Question: I am running docker on a WAGO-PFC 8204 device and successfully able to install an image for node-red flow based editor. However, when i am trying to run the image, it creates a container but automatically exits. I am not running this image on a linux machine itself but instead of other device. I ran docker logs [container name] but output was 'Error: fatal error, line 0.' Please see the image attached.
Please help anyone if you can. Thanks

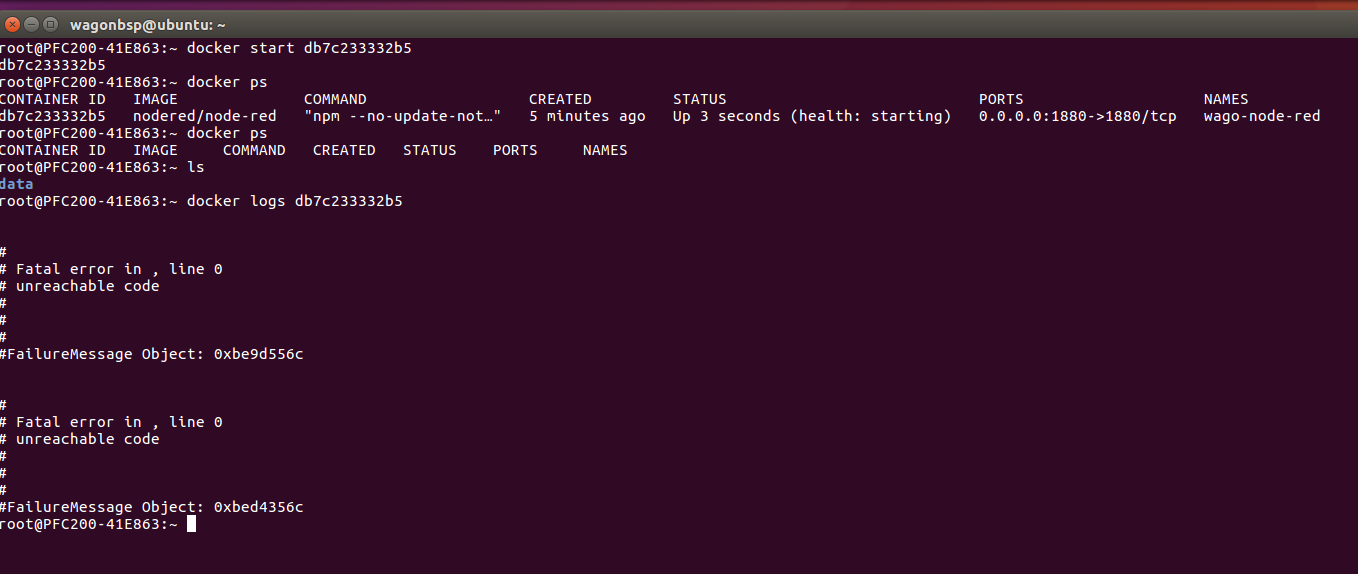
Answer: This is because version 3.0.0 of the Node-RED Docker container will not run on old versions of Docker that do not support 64bit time on a 32bit OS.
You can try adding '--security-opt=seccomp=unconfined' to the 'docker run' command or upgrade docker/libseccom to a supported version of the latest apline base container.
Details of the minimum version are in the release notes on github
<URL>
<URL>
Work around:
Use the nodered/node-red:2.2.2 container rather than the new 3.0.0 (latest) tags